Question: im new to umbraco and doing the maintenance for this site which i come across.i want to select the image from my Media folder,my banner from image 1 to 5 works fine (which done by someone else) however i want to put the banner for image6 which doesn't not works fine.cant locate the image logo.i have the image(banner6) below.the id:7745 which i guess since i follow the id from the last image..

thanks in advance
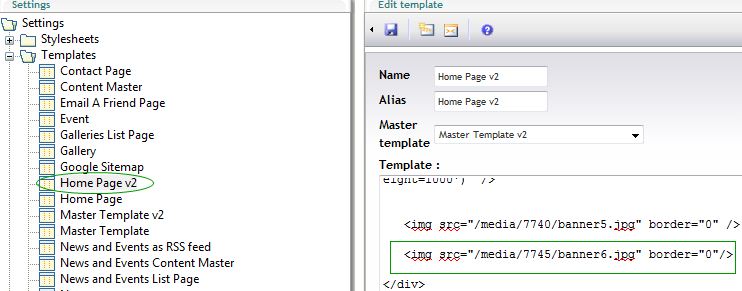
Answer: i have been able to solve my problems, since im using Umbraco V3, all i have to do is insert that image into one of the Content Page for testing from there i can get the ID for that image and then i write the code using that ID..it works fine.